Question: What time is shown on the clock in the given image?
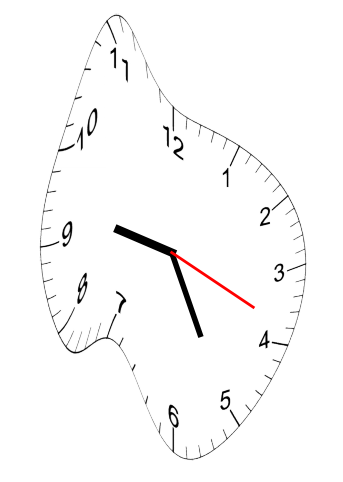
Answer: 09:25:19